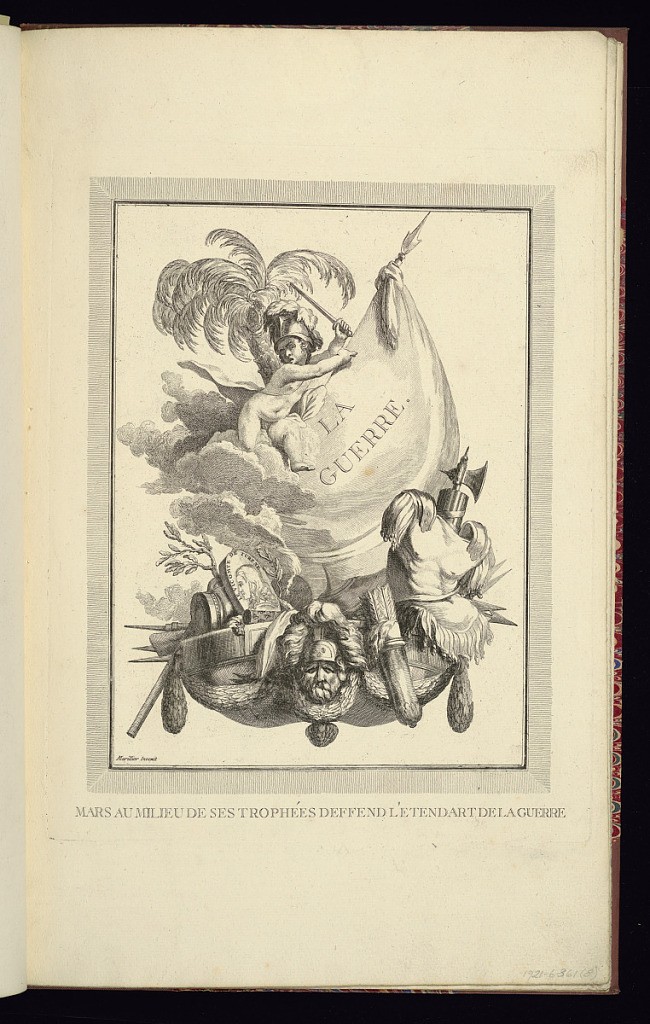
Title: LA GUERRE
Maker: Clément Pierre Marillier, French, 1740 – 1808
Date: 1759–80
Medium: Etching and engraving on laid paper
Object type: Print
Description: Allegorical vignette representing war from a series of twelve (including title page). The title is lettered in the center on a piece of fabric tied to a spear, framed by a palm tree, clouds, and a putto holding a sword and wearing a helmet. Below, the hull of a ship is decorated with a mask, festoons of laurel leaves, and a quiver of arrows. Within the hull, there are arms and armor, an oval portrait of the Vicomte de Turene, and olive branches. Lettering below the vignette and the plate is signed.